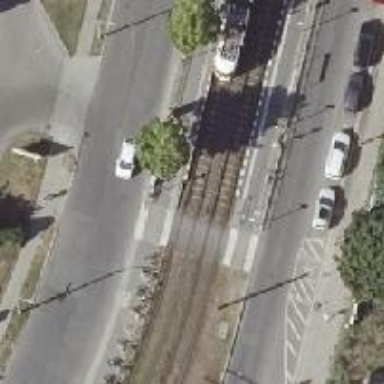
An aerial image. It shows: Tram stop position for public transport.